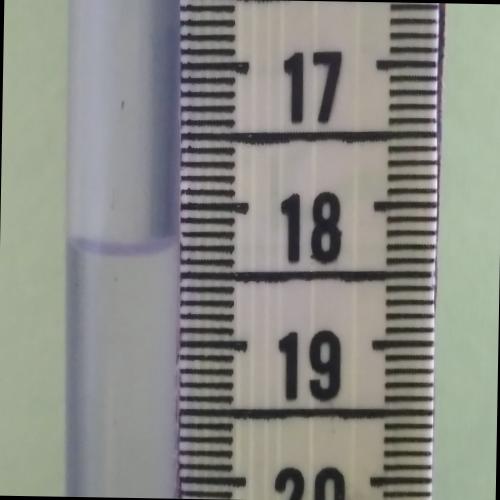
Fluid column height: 18.3 cm